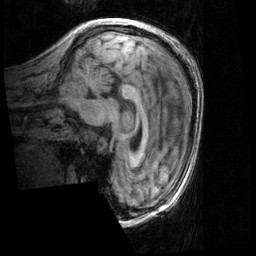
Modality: T1w
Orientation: sagittal
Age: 25
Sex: male
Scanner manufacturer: siemens
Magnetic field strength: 3 T
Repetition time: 2.4 s
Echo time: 0.00231 s